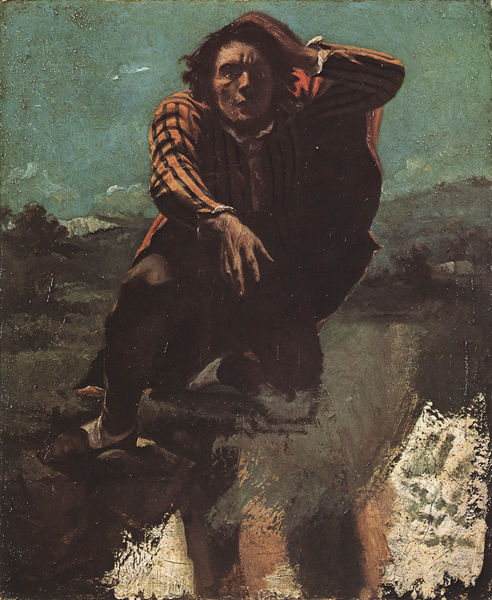
Titel: Le désespéré ou Le fou de peur, Der Verzweifelte oder Der vor Angst Wahnsinnige, Selbstbildnis
Künstler: Gustave Courbet
Standort: Oslo
Institution: Nasjonalgalleriet
Schlagwörter: baum, berg, blau, dunkel, felsen, fuß, gemälde, hand, himmel, kopf, mann, schatten, umhang, wasser, weiß, wolken, bäume, gelb, grün, landschaft, ocker, sand, sitzen, ufer, abend, bewegung, braun, finger, geste, grau, haar, hintergrund, hut, kariert, licht, mund, nacht, nase, orange, schwarz, stirn, türkis, blick, gras, haus, rot, wiese, wolke, beige, karo, malerei, anzug, bart, hemd, hose, jacke, jung, kappe, arm, augen, entsetzen, falten, gesicht, kragen, mensch, bild, bildnis, gesten, hände, portrait, porträt, öl, horizont, hügel, natur, büsche, pastos, sträucher, boden, figur, haare, mantel, frontal, gebeugt, traurig, fliegen, sprung, düster, spieler, schuhe, berge, fels, gebirge, modern, farbe, linien, schlucht, weis, ausdruck, angst, blue, oil, red, white, dark, falte, grey, painting, ernst, gestreift, goya, streifen, socke, socken, junge, knie, nachdenken, hemdkragen, selbstporträt, weste, striche, collage, flucht, wei, strümpfe, courbet, erschrecken, denken, abgrund, hocken, greifen, knien, furcht, schrecken, selbstbildnis, denker, leinwand, schuh, ölmalerei, unvollendet, daumier, flecken, verzweiflung, gestus, selbstportrait, runzeln, sad, narziss, man, rocks, sky, böcklin, knieend, kniend, mittelalter, fall, sturz, mountain, suit, night, unfertig, spiehel, jacket, harlekin, wahnsinn, corot, outside, verzweifelt, schreck, ground, thinking, wisch, übermalung, ocer, patina, fingers, chuhe, spalte, outdoors, grübeln, stripes, spanier, bedauern, montage, stirne, ber, entsetzt, wolkens, till, stirnrunzeln, kneeling, shirt, einfall, grauen, scared, schwarzes haar, denkerfalten, rettungsring, confusion, knee, sturn, erschüttert, kniene, ensetzen, kneel, einflug, ratlos, strinfalte, gesichts, haare raufen, red cloth, e, 1930, emotion, s, swarz, plaid, hand am kopf, gestreiftes hemd, chorint, surprised, afraid, hand ausgestreckt, haead, schwa<rz, strips, shock, plmalerei, selbstbildnes, nach vorn, oil color, man in thinking, blue tone, scratching head, gischrt